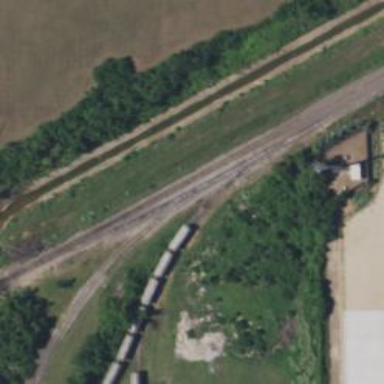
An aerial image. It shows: Railway siding with rails.